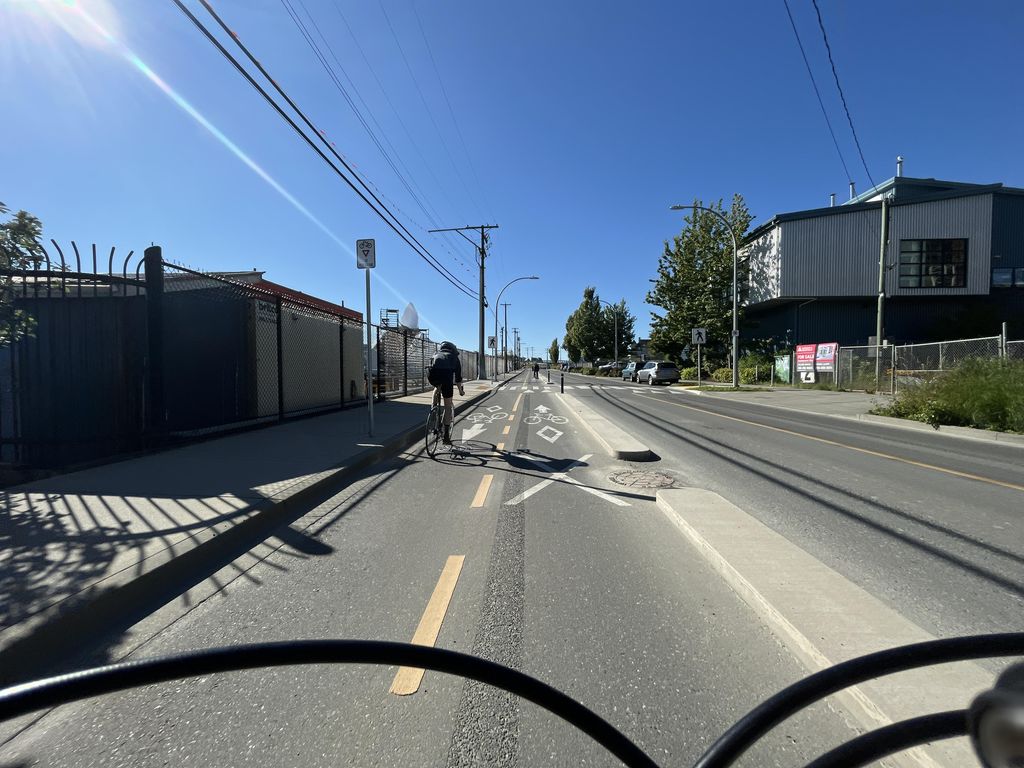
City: victoria